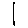
Label: line